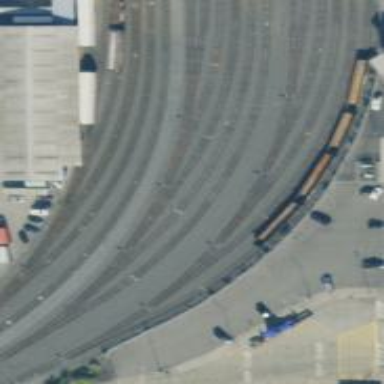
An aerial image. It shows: Railway yard used for servicing trains.